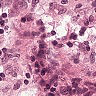
Metastatic tissue present: no